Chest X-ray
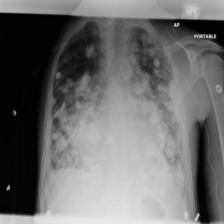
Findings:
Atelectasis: negative
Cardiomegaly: negative
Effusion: positive
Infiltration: positive
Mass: positive
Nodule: negative
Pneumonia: negative
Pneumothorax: negative
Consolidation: negative
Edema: negative
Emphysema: negative
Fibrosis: negative
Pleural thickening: positive
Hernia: negative